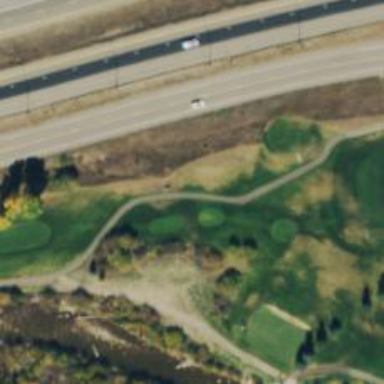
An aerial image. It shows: Asphalt driveway serving as golf cartpath.